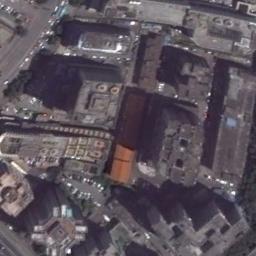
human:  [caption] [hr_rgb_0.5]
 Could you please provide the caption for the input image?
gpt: A commercial area has lots of buildings of different heights and shapes .

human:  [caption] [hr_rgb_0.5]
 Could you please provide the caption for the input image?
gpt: There are many dense tall buildings and several roads and many trees in a business district .

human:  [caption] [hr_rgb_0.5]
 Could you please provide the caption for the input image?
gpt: There is a parking lot next to the building .

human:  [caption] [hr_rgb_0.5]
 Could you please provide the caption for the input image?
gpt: The commercial area is near the road with many cars .

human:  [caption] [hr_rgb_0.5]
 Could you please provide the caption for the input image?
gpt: There are many black buildings on a commercial area .